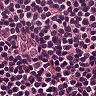
Metastatic tissue present: no